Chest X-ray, AP view. Patient: 68 years old, sex M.
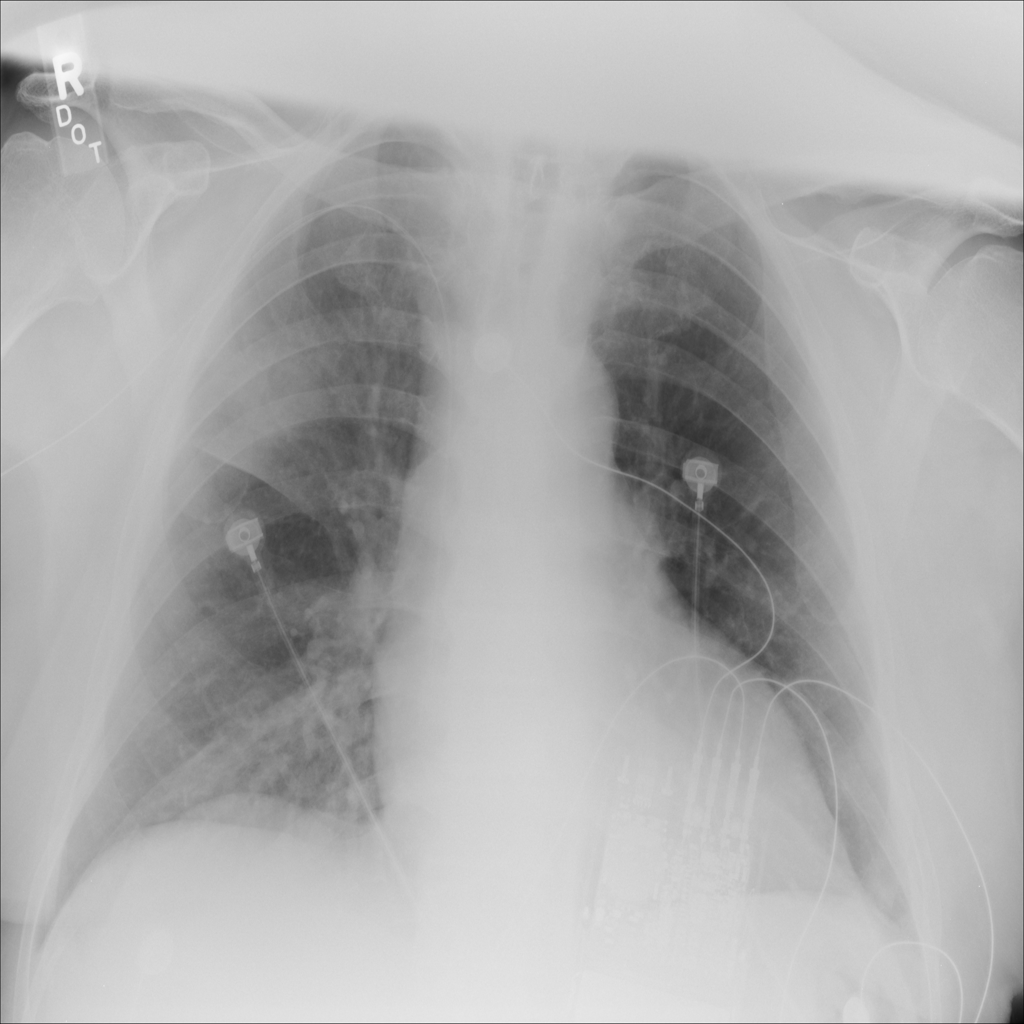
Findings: Atelectasis, Infiltration